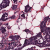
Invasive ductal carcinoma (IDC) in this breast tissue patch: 1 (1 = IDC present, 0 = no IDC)